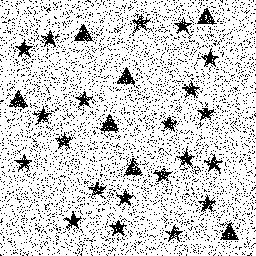
Squares: 0
Triangles: 7
Stars: 21
Total shapes: 28